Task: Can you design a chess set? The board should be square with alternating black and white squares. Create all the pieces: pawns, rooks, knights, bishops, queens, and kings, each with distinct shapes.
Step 1875:
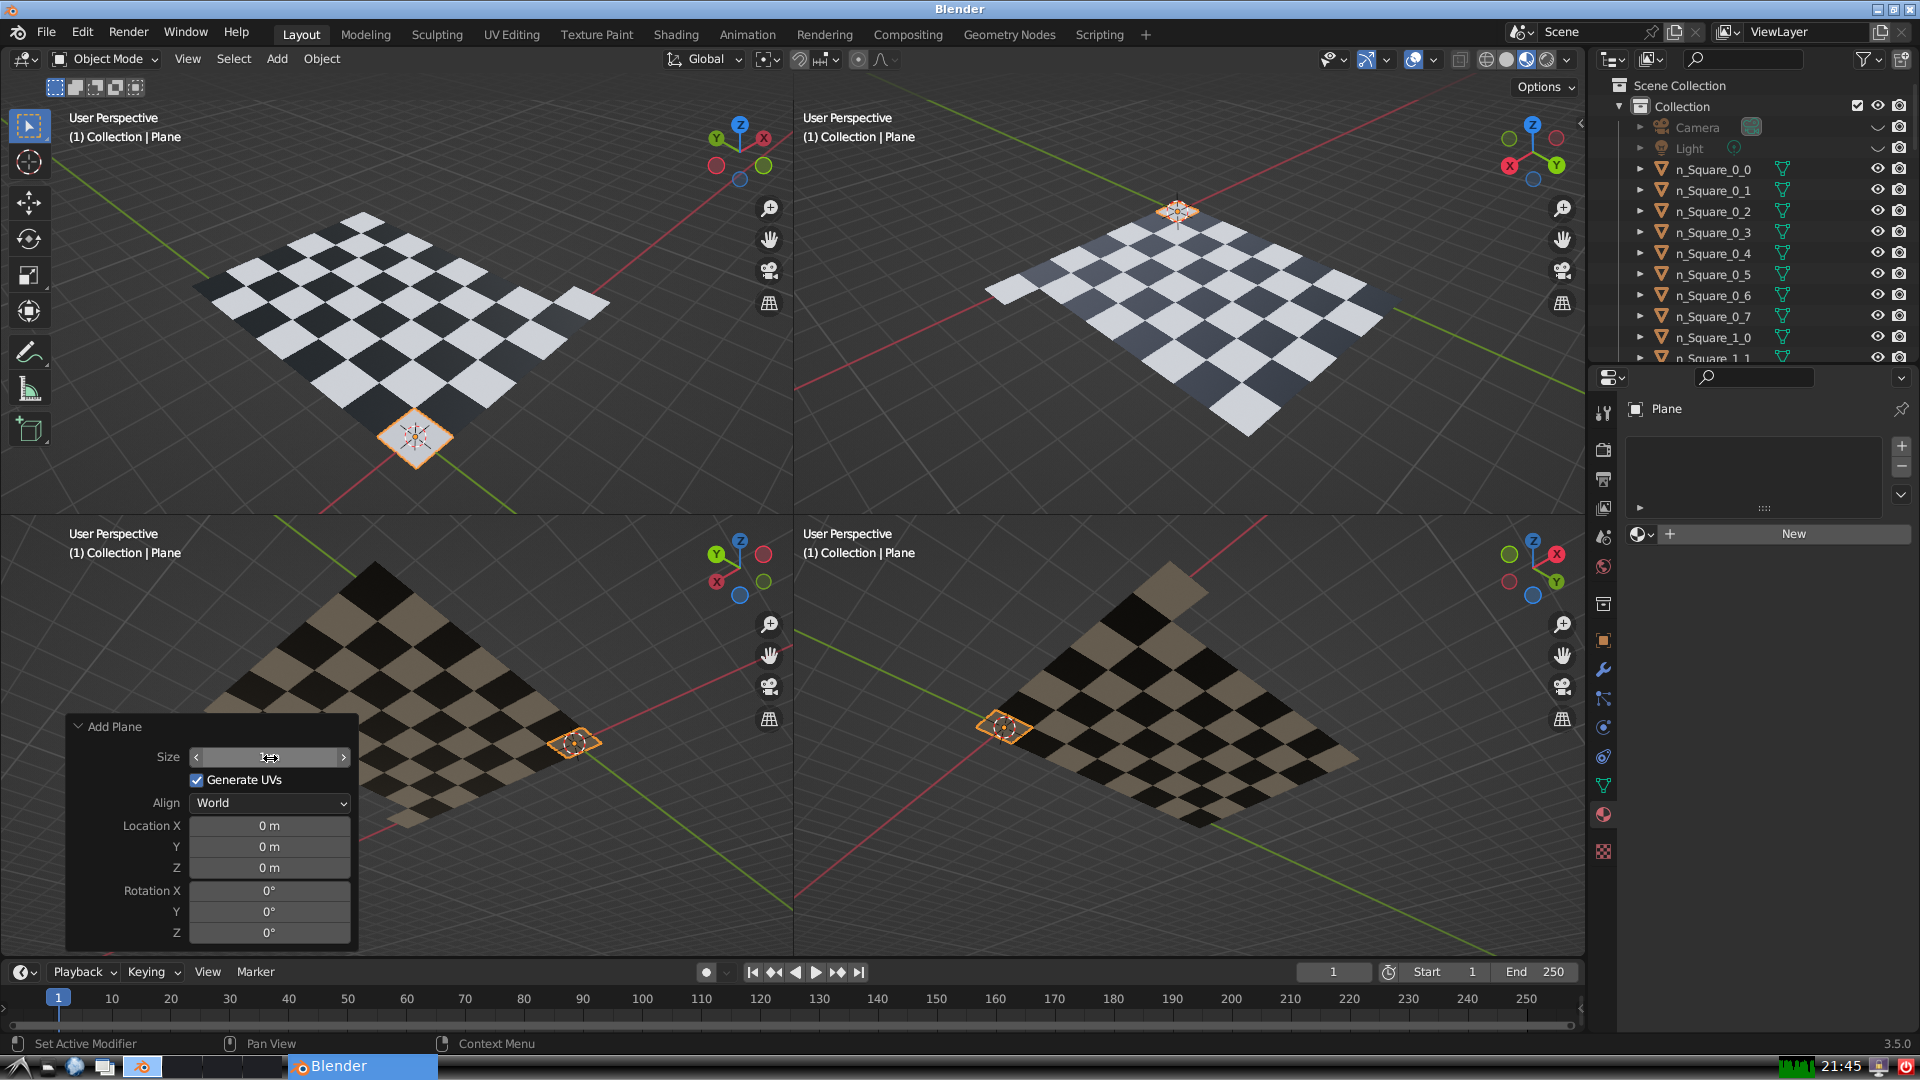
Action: {"mouse_move": [960, 540]}